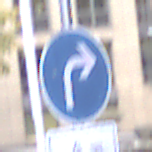
Verkehrszeichen: VorgeschriebeneFahrtrichtungRechts
Zusatzzeichen unten: EinspurigeFahrzeugeFrei2
Umgebung: Outdoor, Urban
Tageszeit: SunriseSunset
Wetter: PartlyCloudy
Licht: Natural
Jahreszeit: NotSpecified
Kontrast: LowContrast